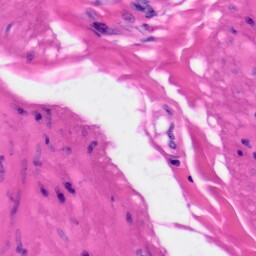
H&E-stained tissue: Skin